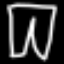
Label: pants